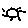
Label: sun